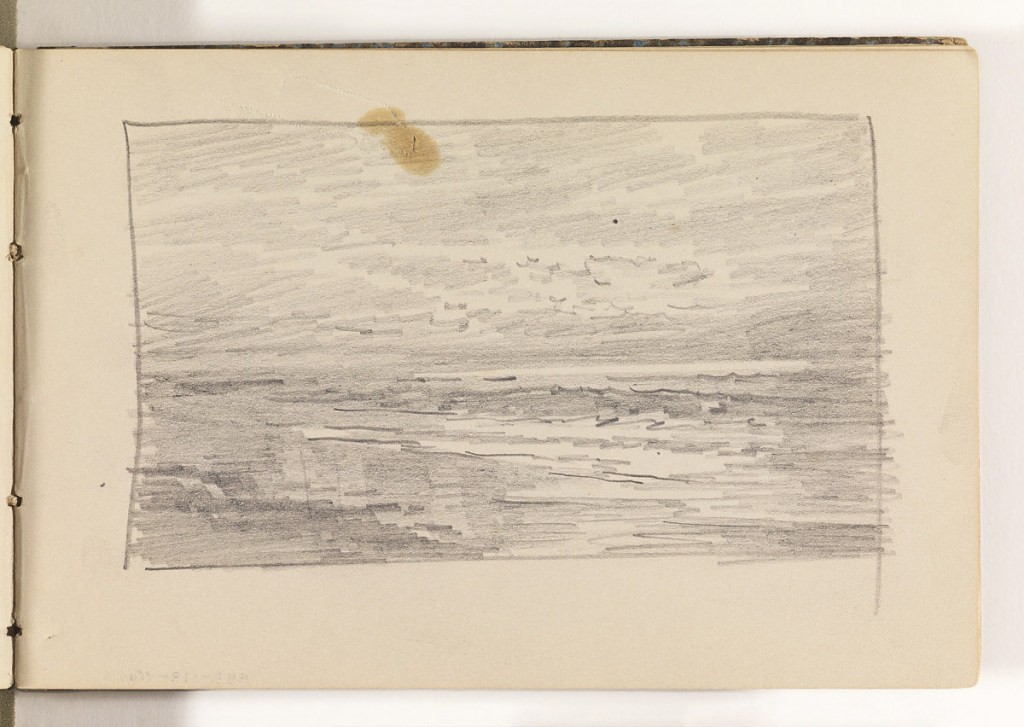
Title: Rough Sketch of Calm Sea and Beach
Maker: William Trost Richards, American, 1833–1905
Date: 1870–85
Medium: Graphite on cream wove paper, bound
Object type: Sketchbook folio
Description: Rough sketch of beach with calm, flat ocean coming on shore.